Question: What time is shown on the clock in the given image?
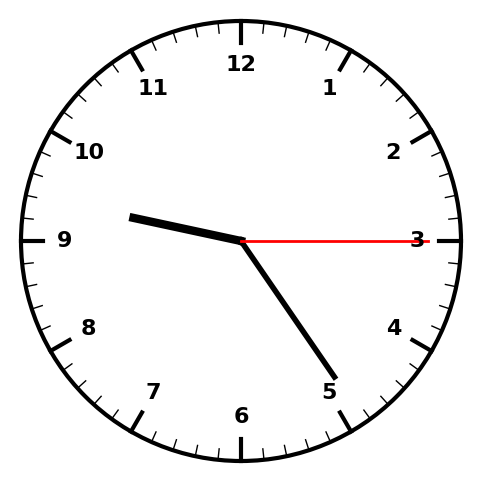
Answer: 09:24:15